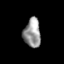
Tissue: skin
Cell type: Epithelial cells
Senescence score: 0.2553
Nuclear area (px): 473
Mean DAPI intensity: 152.742